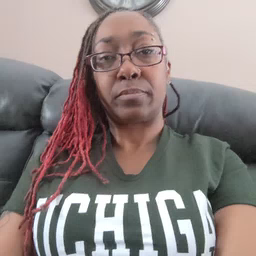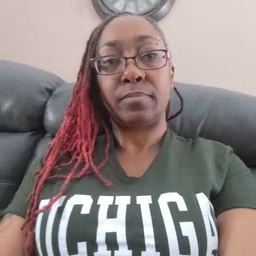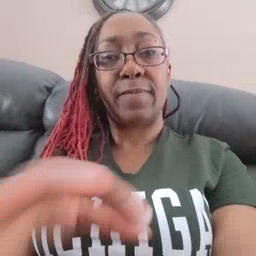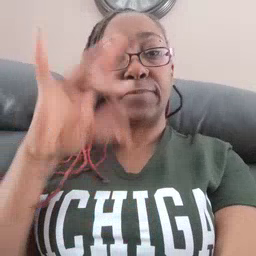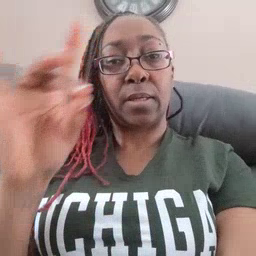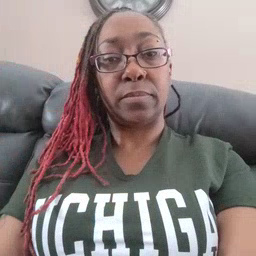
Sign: find